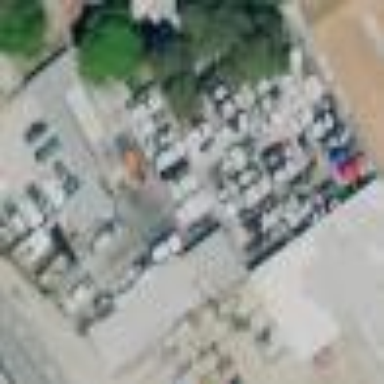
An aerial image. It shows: Scrap yard situated in industrial area.